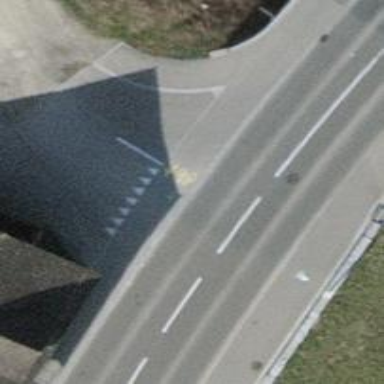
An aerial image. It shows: Asphalt cycleway.